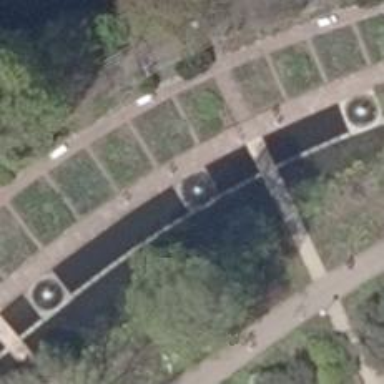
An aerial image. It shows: Beautiful fountain.